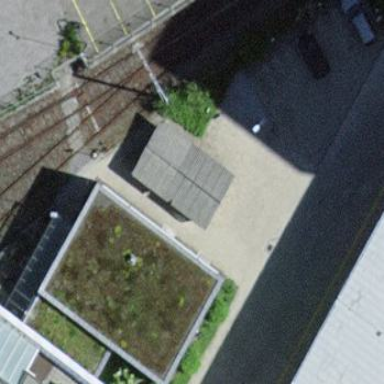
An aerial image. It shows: View of roof of building.